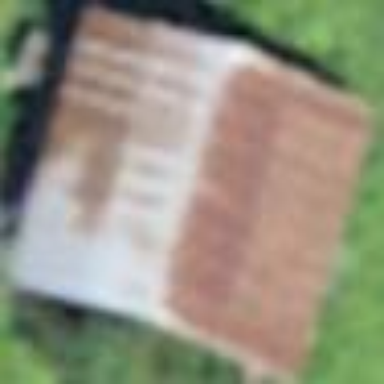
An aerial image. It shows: Shed.